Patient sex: M
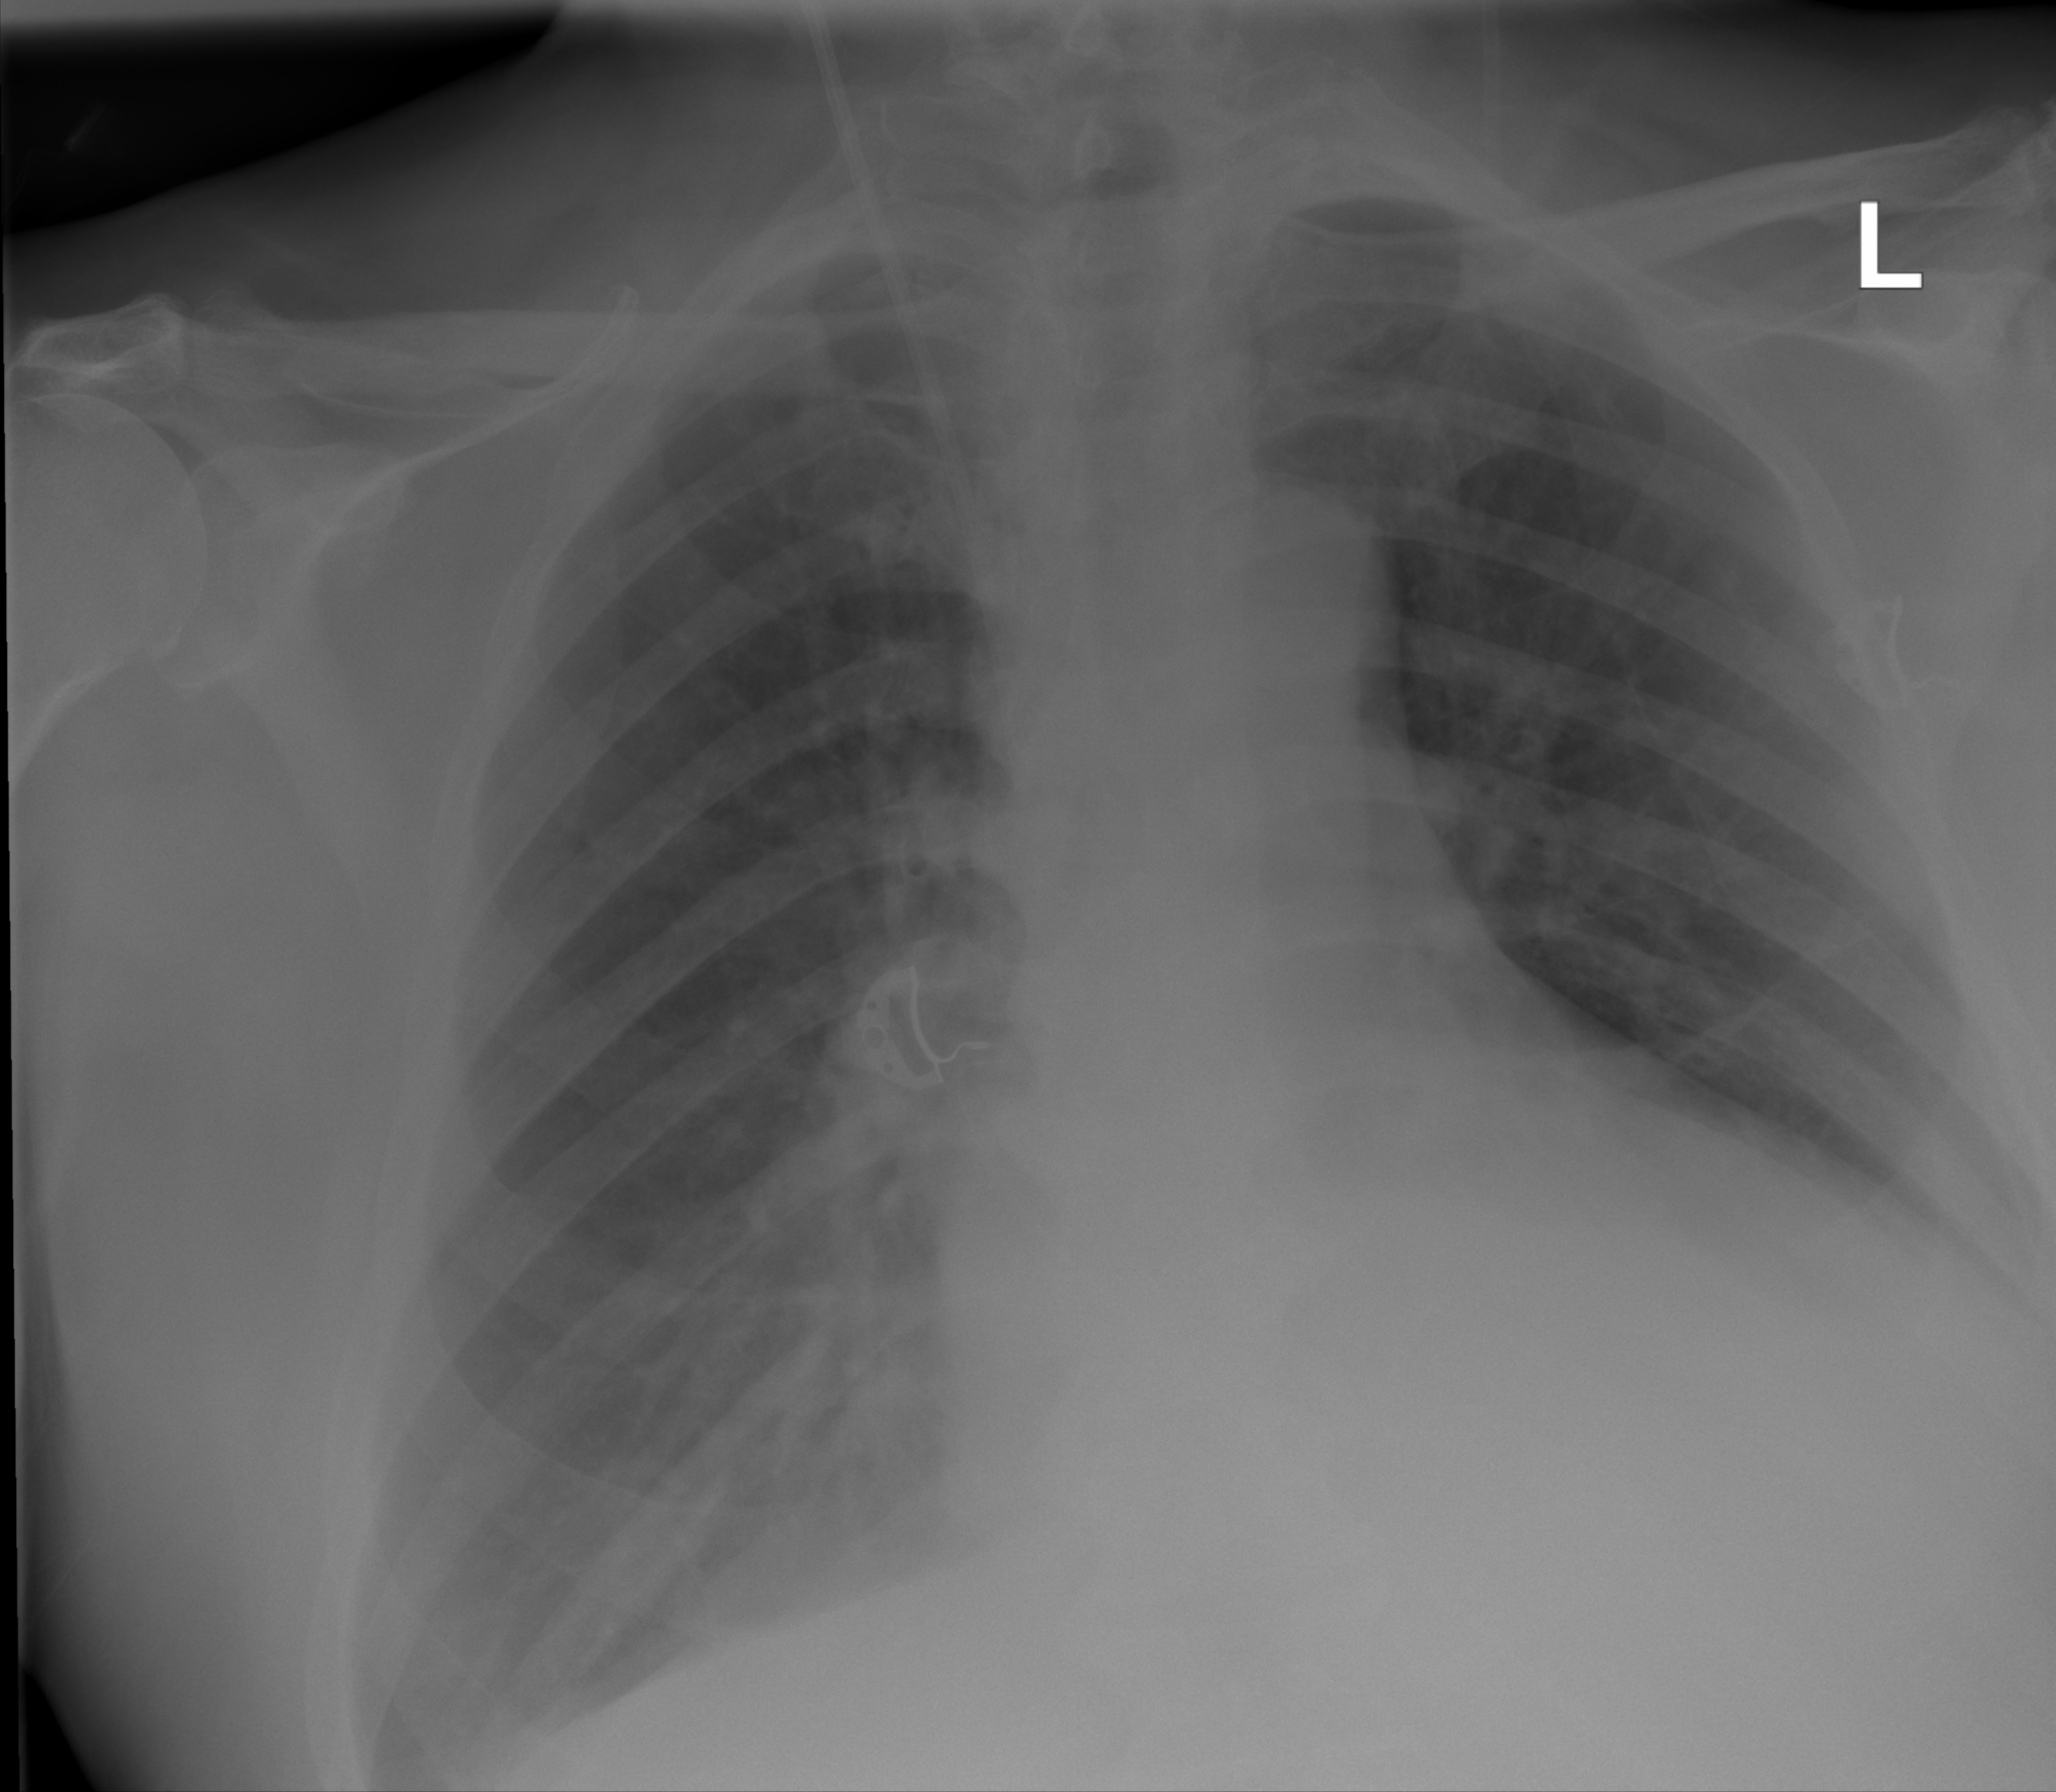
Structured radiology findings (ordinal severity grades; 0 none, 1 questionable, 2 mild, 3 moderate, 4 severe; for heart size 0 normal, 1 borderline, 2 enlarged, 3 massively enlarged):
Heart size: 2
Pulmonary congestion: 2
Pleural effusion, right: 2
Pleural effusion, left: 2
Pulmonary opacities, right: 0
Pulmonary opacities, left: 0
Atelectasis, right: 2
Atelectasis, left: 2